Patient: sex M, age 63
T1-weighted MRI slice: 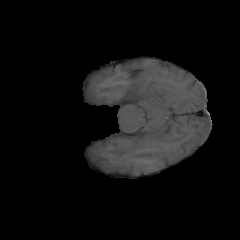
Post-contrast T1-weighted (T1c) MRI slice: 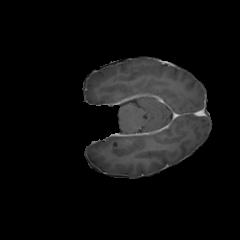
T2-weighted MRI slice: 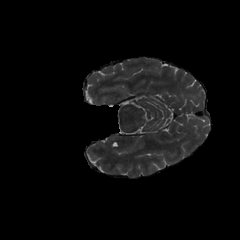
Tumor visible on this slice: no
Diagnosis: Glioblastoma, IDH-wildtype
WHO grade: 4